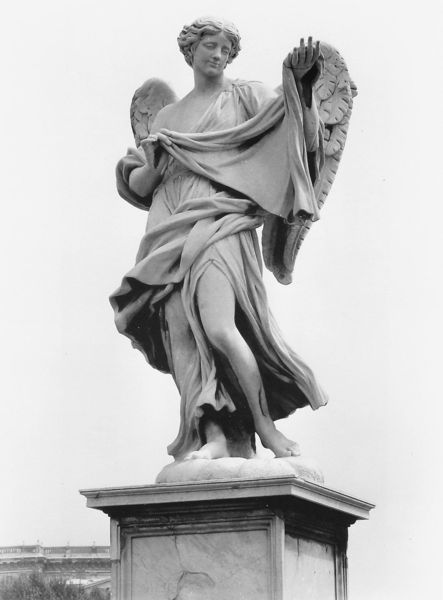
Titel: Engel mit dem Tuch der Heiligen Veronika
Künstler: Cosimo Fancelli
Standort: Rom, Engelsbrücke (EU - I - Latium)
Schlagwörter: flügel, hand, marmor, säule, tuch, falten, sockel, gewand, engel, skulptur, statue, bein, plastik, palast, denkmal, spielbein, standbein